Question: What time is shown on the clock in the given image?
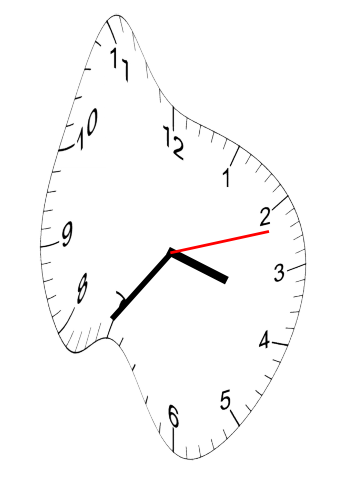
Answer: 03:36:12